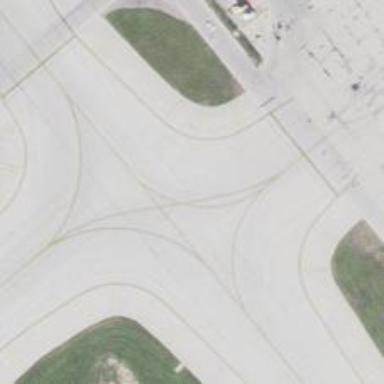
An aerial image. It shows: View of taxiway at the airport.